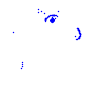
Particle: kaon